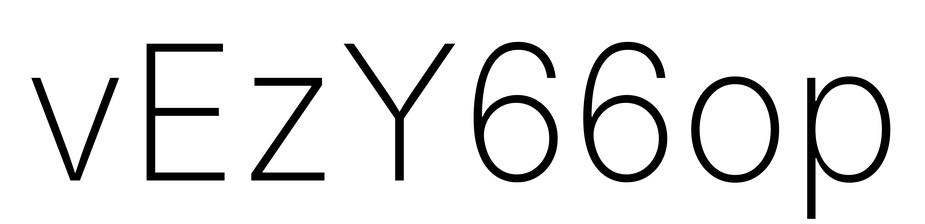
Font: Inter_ExtraLight